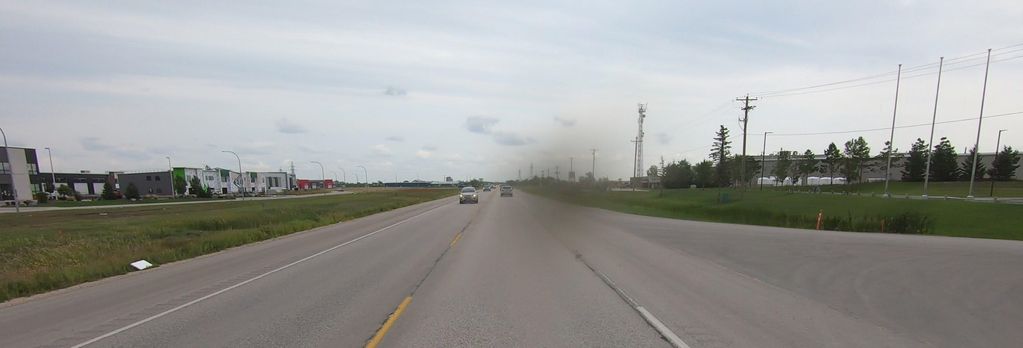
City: winnipeg